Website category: university
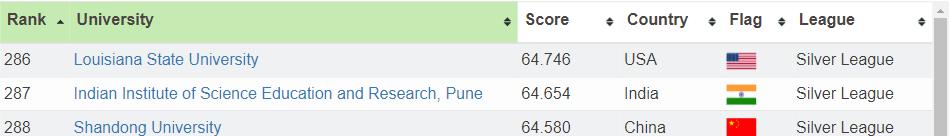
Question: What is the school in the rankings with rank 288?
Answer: Shandong University

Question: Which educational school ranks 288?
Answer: Shandong University

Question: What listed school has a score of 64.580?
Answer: Shandong University

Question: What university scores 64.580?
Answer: Shandong University

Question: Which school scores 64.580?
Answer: Shandong University

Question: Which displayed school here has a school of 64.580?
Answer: Shandong University

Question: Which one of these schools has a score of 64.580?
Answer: Shandong University

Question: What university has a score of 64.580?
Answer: Shandong University

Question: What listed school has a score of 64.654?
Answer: Indian Institute of Science Education and Research, Pune

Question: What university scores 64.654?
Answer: Indian Institute of Science Education and Research, Pune

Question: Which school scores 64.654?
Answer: Indian Institute of Science Education and Research, Pune

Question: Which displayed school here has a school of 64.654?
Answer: Indian Institute of Science Education and Research, Pune

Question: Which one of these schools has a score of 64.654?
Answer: Indian Institute of Science Education and Research, Pune

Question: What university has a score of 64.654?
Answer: Indian Institute of Science Education and Research, Pune

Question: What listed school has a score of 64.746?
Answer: Louisiana State University

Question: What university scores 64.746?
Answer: Louisiana State University

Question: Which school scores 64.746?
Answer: Louisiana State University

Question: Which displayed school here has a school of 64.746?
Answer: Louisiana State University

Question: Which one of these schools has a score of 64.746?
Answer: Louisiana State University

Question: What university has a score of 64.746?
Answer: Louisiana State University

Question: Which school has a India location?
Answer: Indian Institute of Science Education and Research, Pune

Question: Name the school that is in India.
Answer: Indian Institute of Science Education and Research, Pune

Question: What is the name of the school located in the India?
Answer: Indian Institute of Science Education and Research, Pune

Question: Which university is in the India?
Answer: Indian Institute of Science Education and Research, Pune

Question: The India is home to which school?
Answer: Indian Institute of Science Education and Research, Pune

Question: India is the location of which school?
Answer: Indian Institute of Science Education and Research, Pune

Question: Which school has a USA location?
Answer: Louisiana State University

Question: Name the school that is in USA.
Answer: Louisiana State University

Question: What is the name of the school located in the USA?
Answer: Louisiana State University

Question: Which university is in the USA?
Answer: Louisiana State University

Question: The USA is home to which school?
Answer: Louisiana State University

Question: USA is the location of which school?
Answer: Louisiana State University

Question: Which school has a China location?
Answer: Shandong University

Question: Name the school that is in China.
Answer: Shandong University

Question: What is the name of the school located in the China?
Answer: Shandong University

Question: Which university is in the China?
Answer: Shandong University

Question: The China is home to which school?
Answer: Shandong University

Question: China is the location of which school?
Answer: Shandong University